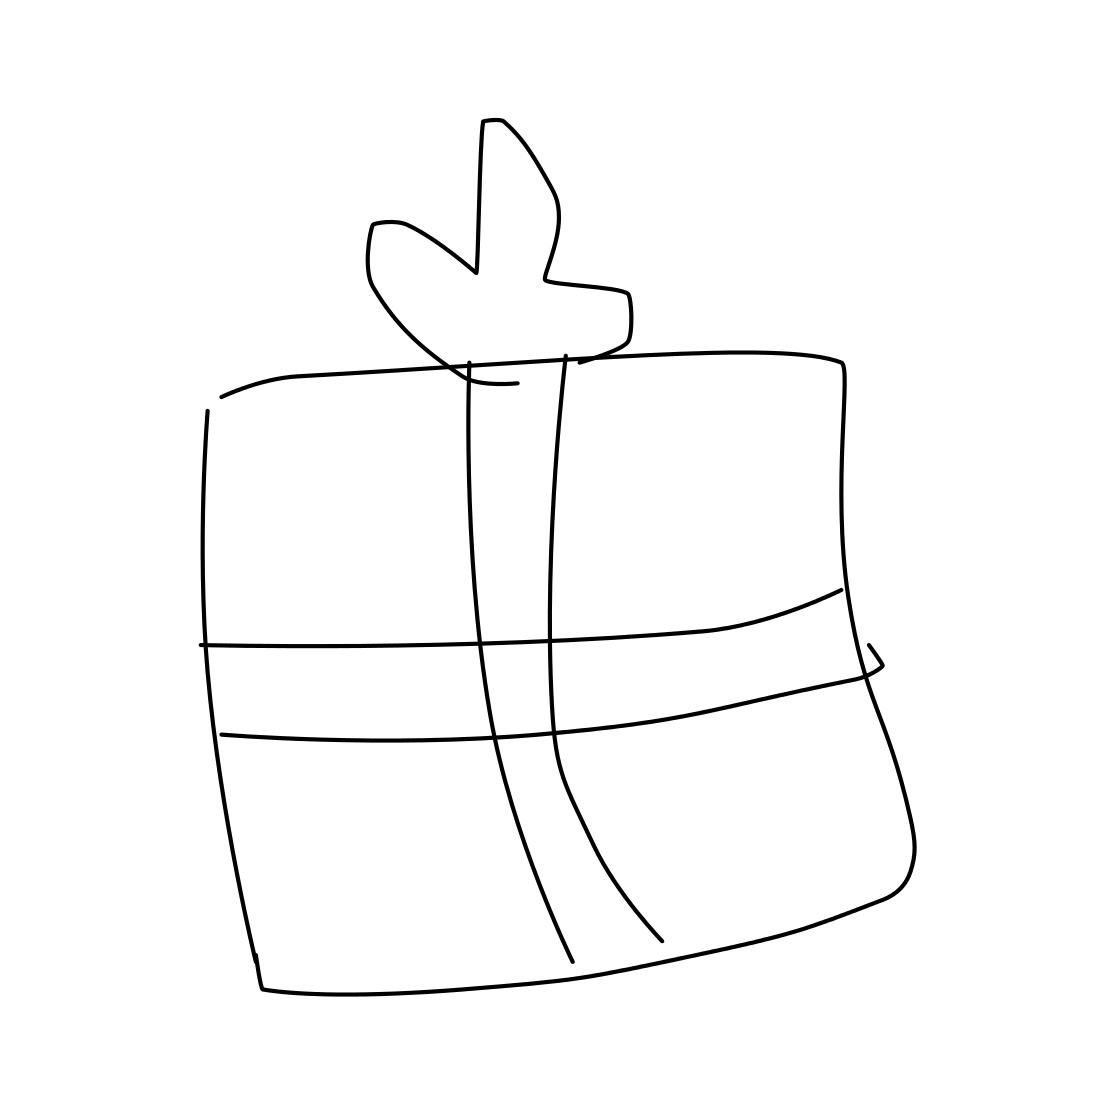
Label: present